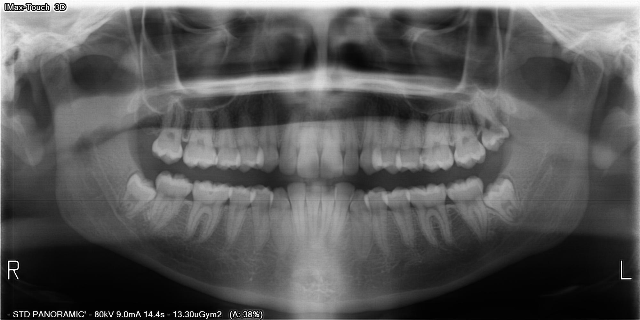
adult